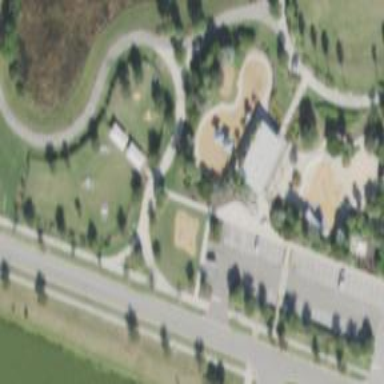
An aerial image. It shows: Dog park for leisure land.